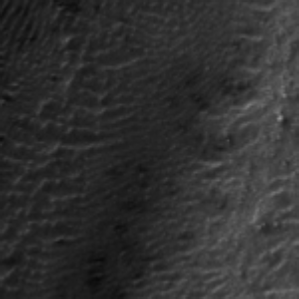
Label: frost